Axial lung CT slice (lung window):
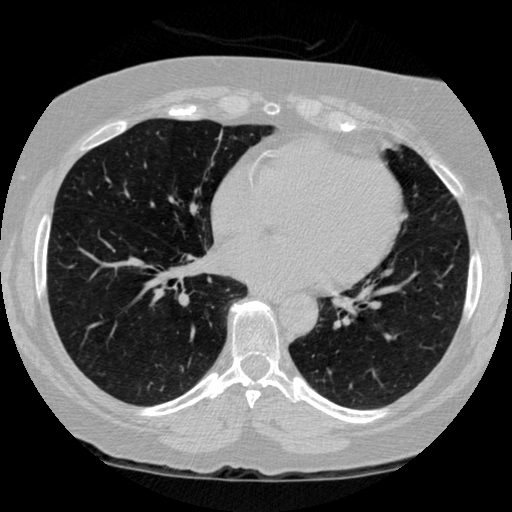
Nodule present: no